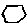
Label: hexagon